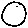
Label: circle